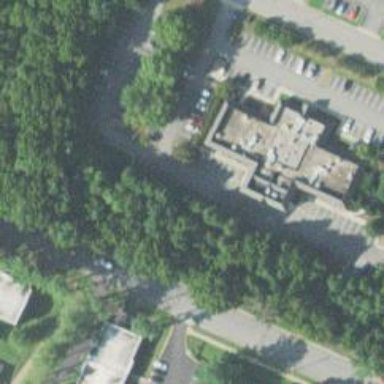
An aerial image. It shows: Healthcare center.